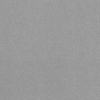
Label: dusty